Question: Good morning evening or afternoon,
Not too long ago I made some code that takes the fourth '.item' of the carousel and gives it a new class.
<URL>
Now I'm trying to make the selected '.item' bigger than the rest and centered using CSS with no luck.
This is the reference I'm working with :
:

'''
I've tried using 'display: flex' and 'flex-grow:1'<br>
and 'position:relative' 'position:absolute' too.
'''
any idea on how to tackle this?
Thanks :D
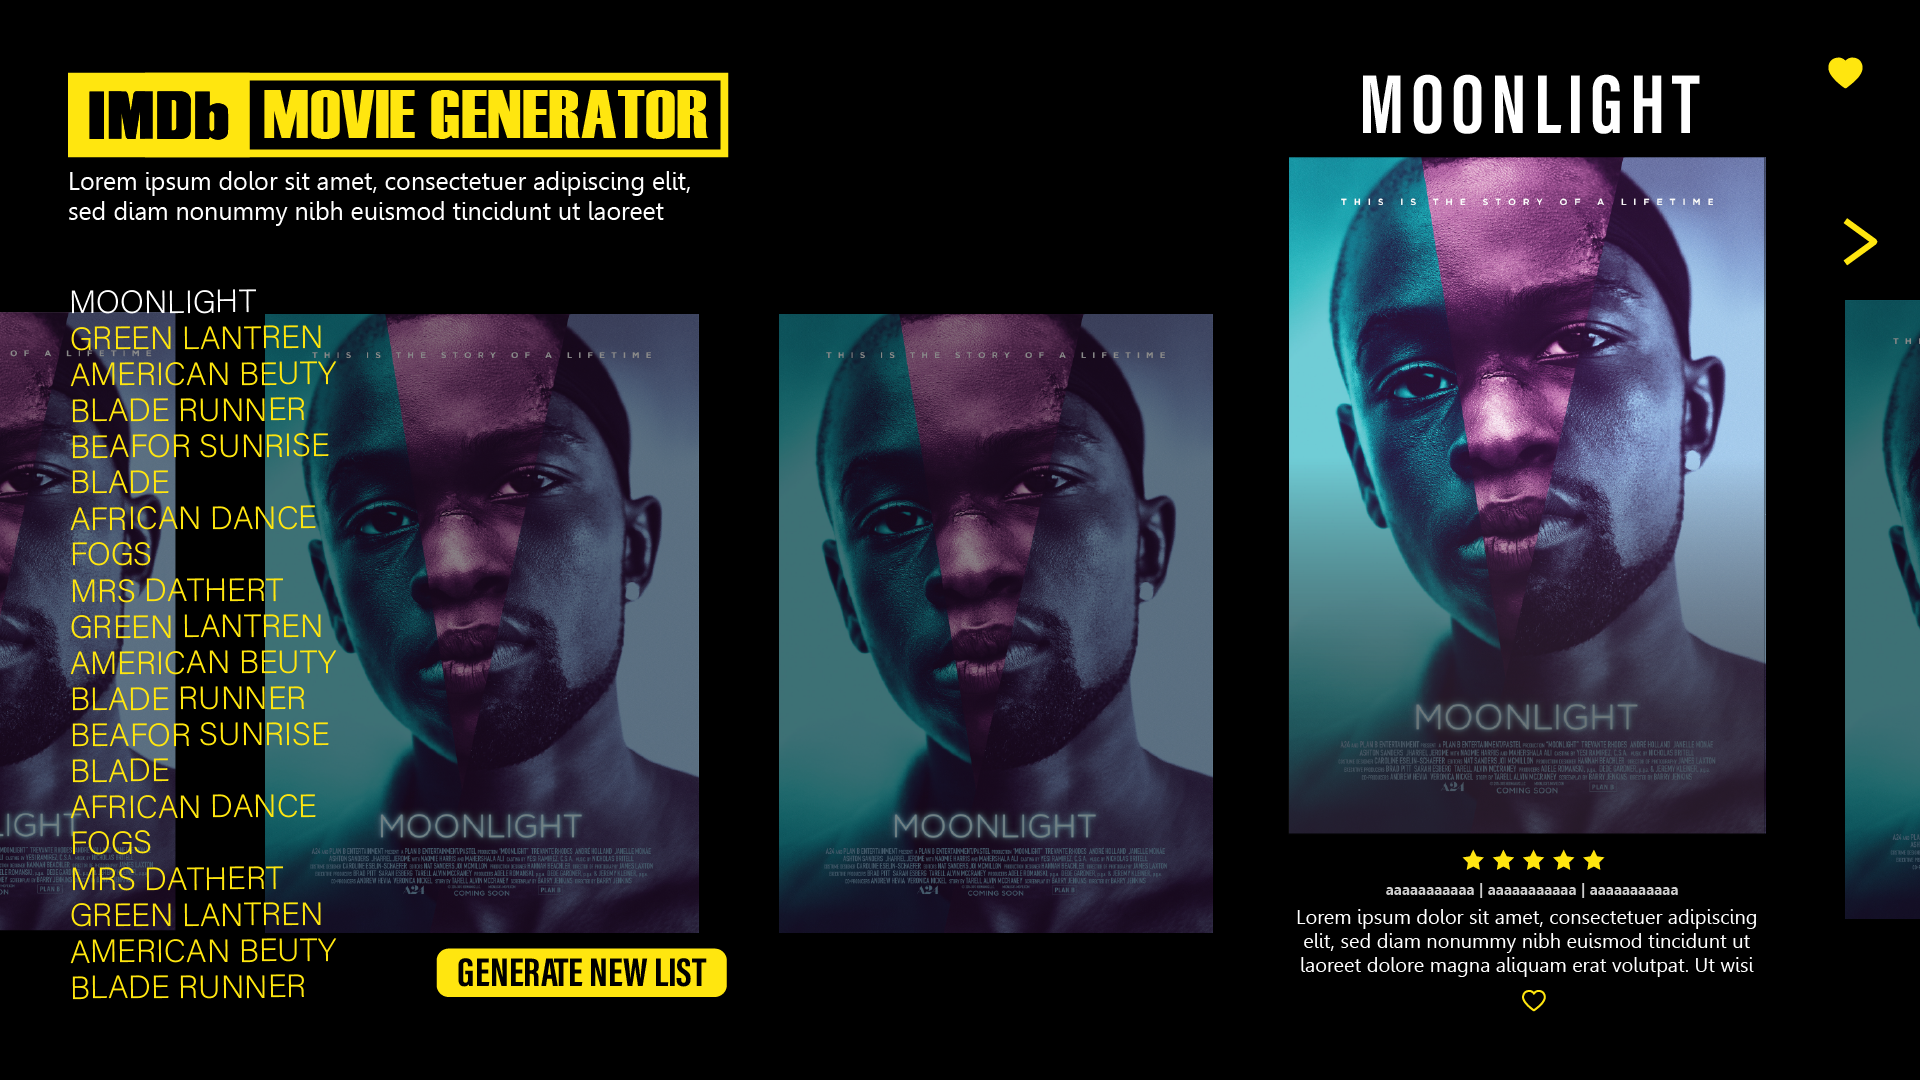
Answer: '''
.your-item {
transform: scale(1.1);
transform-origin: 50% 50%;
}
'''
should fix your problem. Obviously, you want to change scale factor from '1.1' to whatever makes sense for your example.
If you want the transform origin to be at the bottom, use 'transform-origin: 50% 100%;'